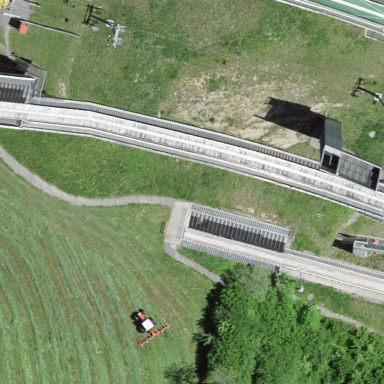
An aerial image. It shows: Building associated with ski jumping.